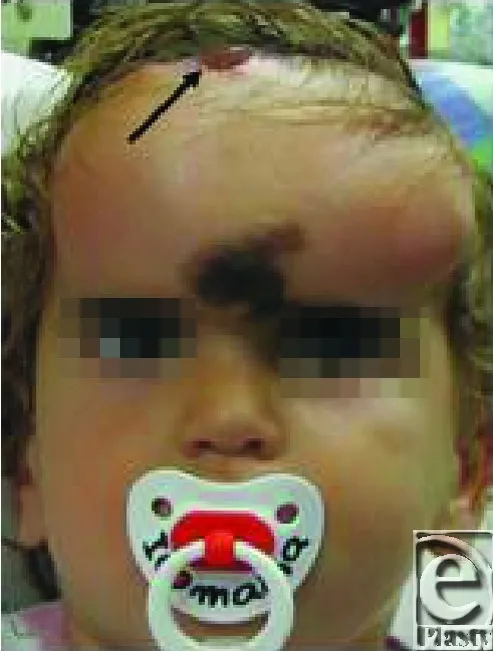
Infection of the tissue expander pocket with Candida Parapsilosis. The arrow indicates the dehiscence in the surgical wound.
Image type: medical_photograph (skin_photograph)